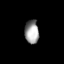
Tissue: lung
Cell type: Others
Senescence score: 0.2112
Nuclear area (px): 322
Mean DAPI intensity: 154.332